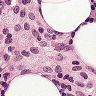
Metastatic tissue present: no